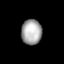
Tissue: lung
Cell type: Epithelial cells
Senescence score: 0.1725
Nuclear area (px): 501
Mean DAPI intensity: 168.21